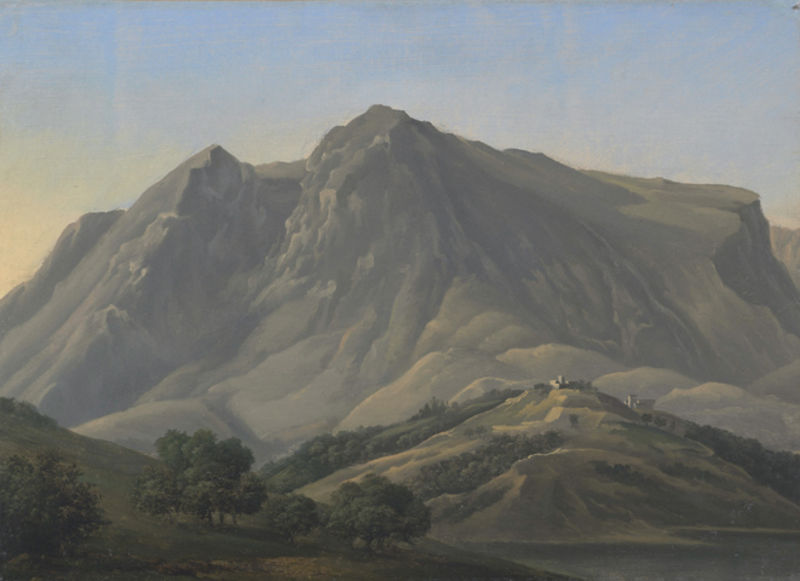
Titel: Der Monte Velino in den Abruzzen
Künstler: Lancelot-Théodore Turpin de Crissé
Standort: Karlsruhe
Institution: Staatliche Kunsthalle Karlsruhe
Schlagwörter: baum, berg, blau, blätter, felsen, gemälde, gestein, himmel, laub, schatten, wasser, wolken, aquarell, bäume, fluss, gelb, grün, himmerl, landschaft, ocker, see, stadt, ufer, abend, braun, grau, hell, hintergrund, licht, orange, pastell, schwarz, vordergrund, weiss, zeichnung, ausblick, gebäude, gras, haus, weg, wiese, wolke, malerei, wand, blass, stein, steine, bild, öl, bach, dämmerung, ebene, erde, feld, felder, ferne, häuser, hügel, morgen, natur, sonnenaufgang, stamm, weite, busch, büsche, einsam, gewässer, hütte, kirche, sonne, wiesen, blatt, höhle, tal, wald, turm, hellblau, himmelblau, aussicht, ruhig, sommer, italien, naturalismus, perspektive, abhang, furchen, berge, berghang, fels, gebirge, gipfel, hang, klippen, leer, steilhang, dorf, mauer, dunst, farbe, nebel, sonnenuntergang, tag, hüge, hügle, kahl, landschaftsmalerei, berglandschaft, hochgebirge, massiv, schlucht, steil, wolkenlos, bug, nebelig, romantik, ölgemälde, erhaben, querformat, blue, church, oil, gray, green, grey, painting, wall, yellow, realistisch, pastellfarben, picture, print, brown, deutsch, tiefe, hoch, menschenleer, abendstimmung, klippe, panorama, senke, ruine, burg, kloster, vulkan, festung, wälder, groß, abhänge, felsig, täler, schluchten, staub, leinwand, ruinen, zacken, schein, baumgruppe, sehnsucht, sicht, sad, blauer himmel, romantisch, cliff, karg, rock, rocks, sky, stone, tree, morgenrot, sonnenstrahlen, laubbäume, building, field, hill, hills, house, lake, landscape, mountain, mountains, nature, water, kapelle, german, houses, höhenzug, sun, trees, village, siedlung, schräge, sfumato, verblauung, plateau, stäucher, gebirgslandschaft, evening, forest, grass, light, river, bushes, plants, road, view, heroische landschaft, texture, hüten, castle, shadow, gree, bau, koch, fall, pass, cliffs, details, zerklüftet, bergmassiv, meadow, town, burgen, schroff, sonnen, italy, valley, ebenen, tief, bauwerk, sonnelicht, leaves, pastel, friedlich, perspektivisch, buildings, art, beauty, shine, mächtig, höhenburg, peak, klüfte, foreground, american, bush, farm, home, peaks, branches, höhen, impressionen, outdoors, hochebene, horizont, sunset, casper david friedrich, shadows, canvas, colour, simple, blue sky, dawn, sunrise, range, sorf, gipgel, hilly, erhabenheit, fog, land, stimmungsvoll, atmosphere, verblauend, anton koch, landschaftsgemälde, steilwand, häus, stones, farbgebung, picturesque, tiefen, watzmann, world, fabre, greens, tall, earth, berh, depth, hügell, romantism, almen, rocky, küfte, nebe, burf, high, morning, wild, scenery, soft, greenery, chiaroscuro, weide, birg, flsen, valleys, tress, hilld, hil, moutain, grassland, browns, hinterm horizont gehts weiter, blues, greed, depressed, rolling, scenic, midnight, hillds, khügel, berge gebirge landschaft hügel, bäume baum wiese felsen morgen, alpen panorama, automn, stgeil, hillsides, lanfschaftsmalerei, staumb, craggy, hilltop, paysage, eolkenlos, skyk, greys, farsight, draueßn, nountains, hochebne, mountaens, canvaz, kirch, horizontaler aufbau, gebäude auf hügel, landschaftsauschnitt, natur himmel